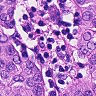
Metastatic tissue present: yes